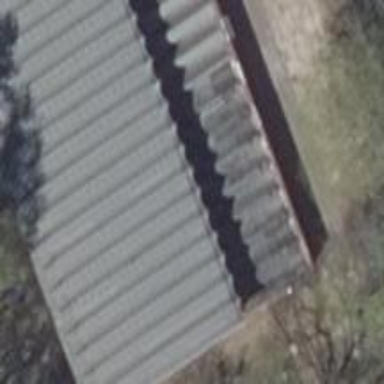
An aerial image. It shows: Building being used as sports hall.